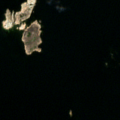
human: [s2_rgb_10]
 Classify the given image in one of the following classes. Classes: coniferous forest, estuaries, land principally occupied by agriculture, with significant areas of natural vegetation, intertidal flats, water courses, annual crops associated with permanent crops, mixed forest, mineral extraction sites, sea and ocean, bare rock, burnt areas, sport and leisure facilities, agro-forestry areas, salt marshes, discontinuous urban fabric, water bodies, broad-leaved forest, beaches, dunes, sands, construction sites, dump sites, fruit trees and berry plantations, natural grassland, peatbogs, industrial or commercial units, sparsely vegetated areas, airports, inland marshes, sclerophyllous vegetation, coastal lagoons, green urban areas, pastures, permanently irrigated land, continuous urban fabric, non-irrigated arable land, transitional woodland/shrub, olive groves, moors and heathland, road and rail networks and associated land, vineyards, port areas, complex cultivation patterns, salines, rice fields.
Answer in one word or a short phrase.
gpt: sea and ocean